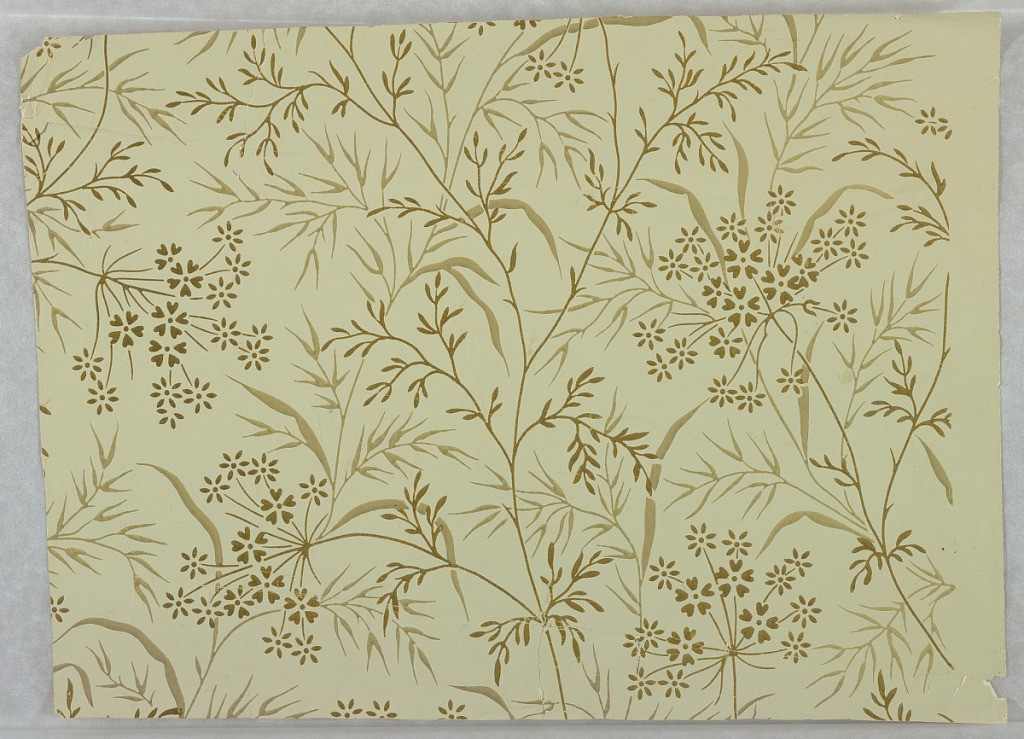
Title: Sidewall
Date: ca. 1880
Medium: Machine-printed
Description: All-over pattern of flowers and foliage printed in light blue on blue ground, with gold stippling.
3b?: On light green ground, vertical long-stemmed flowers and foliage in matllic gold over dark green long-stemmed leaves.